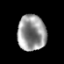
Tissue: prostate
Cell type: Myeloid cells
Senescence score: 0.3612
Nuclear area (px): 997
Mean DAPI intensity: 149.884